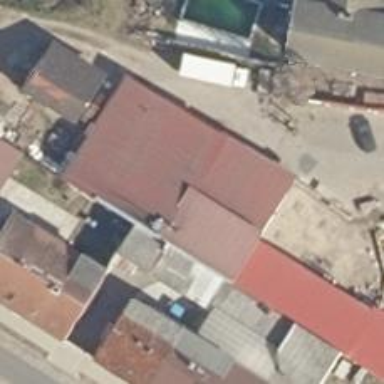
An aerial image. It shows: Restaurant.